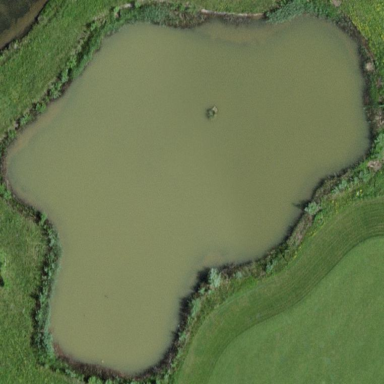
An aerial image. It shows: Water hazard on golf course.